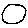
Label: circle